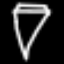
Label: diamond